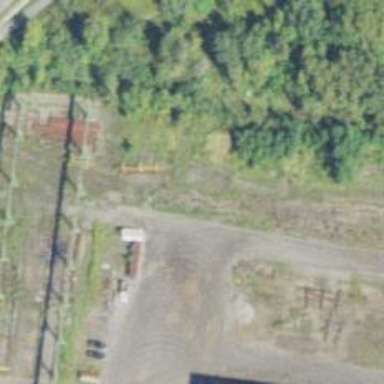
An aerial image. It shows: Disused railway spur.